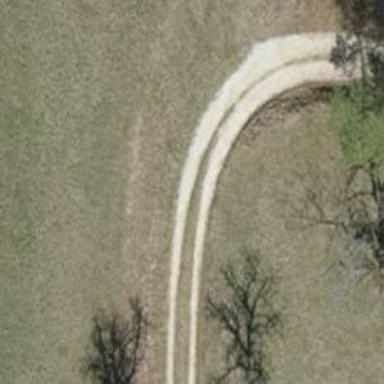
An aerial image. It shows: Track with grade 3 tracktype.